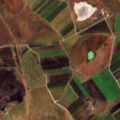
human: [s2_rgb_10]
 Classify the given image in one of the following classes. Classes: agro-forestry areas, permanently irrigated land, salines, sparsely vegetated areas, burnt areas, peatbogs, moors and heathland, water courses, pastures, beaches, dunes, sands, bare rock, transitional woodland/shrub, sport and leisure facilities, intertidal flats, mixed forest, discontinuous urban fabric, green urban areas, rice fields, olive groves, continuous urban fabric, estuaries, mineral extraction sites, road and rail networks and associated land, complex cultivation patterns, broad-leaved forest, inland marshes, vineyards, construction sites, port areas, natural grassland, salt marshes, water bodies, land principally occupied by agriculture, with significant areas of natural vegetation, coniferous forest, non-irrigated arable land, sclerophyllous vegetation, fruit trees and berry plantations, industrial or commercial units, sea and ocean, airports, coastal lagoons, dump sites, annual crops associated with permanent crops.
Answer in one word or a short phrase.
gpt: non-irrigated arable land, vineyards, pastures, natural grassland, inland marshes